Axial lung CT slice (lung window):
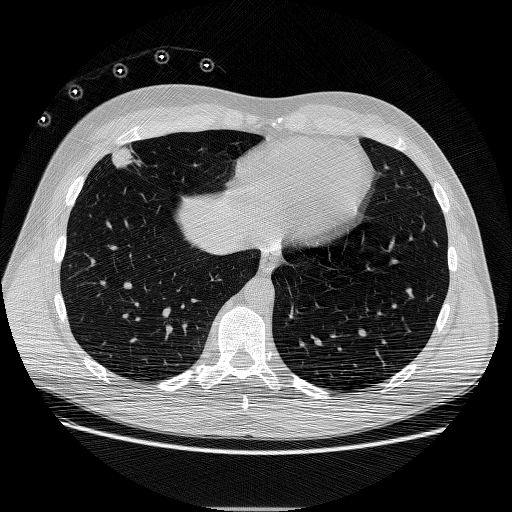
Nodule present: yes
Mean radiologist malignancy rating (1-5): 4.75